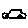
Label: car